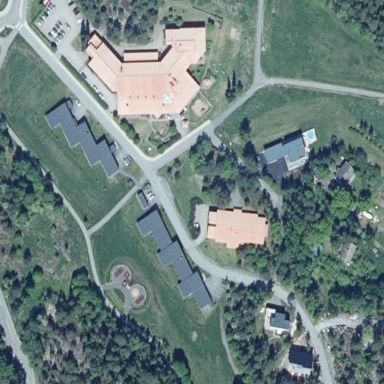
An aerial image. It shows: Nursing home.